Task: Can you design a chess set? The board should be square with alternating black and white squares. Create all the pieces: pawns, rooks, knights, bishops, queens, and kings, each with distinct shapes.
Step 3764:
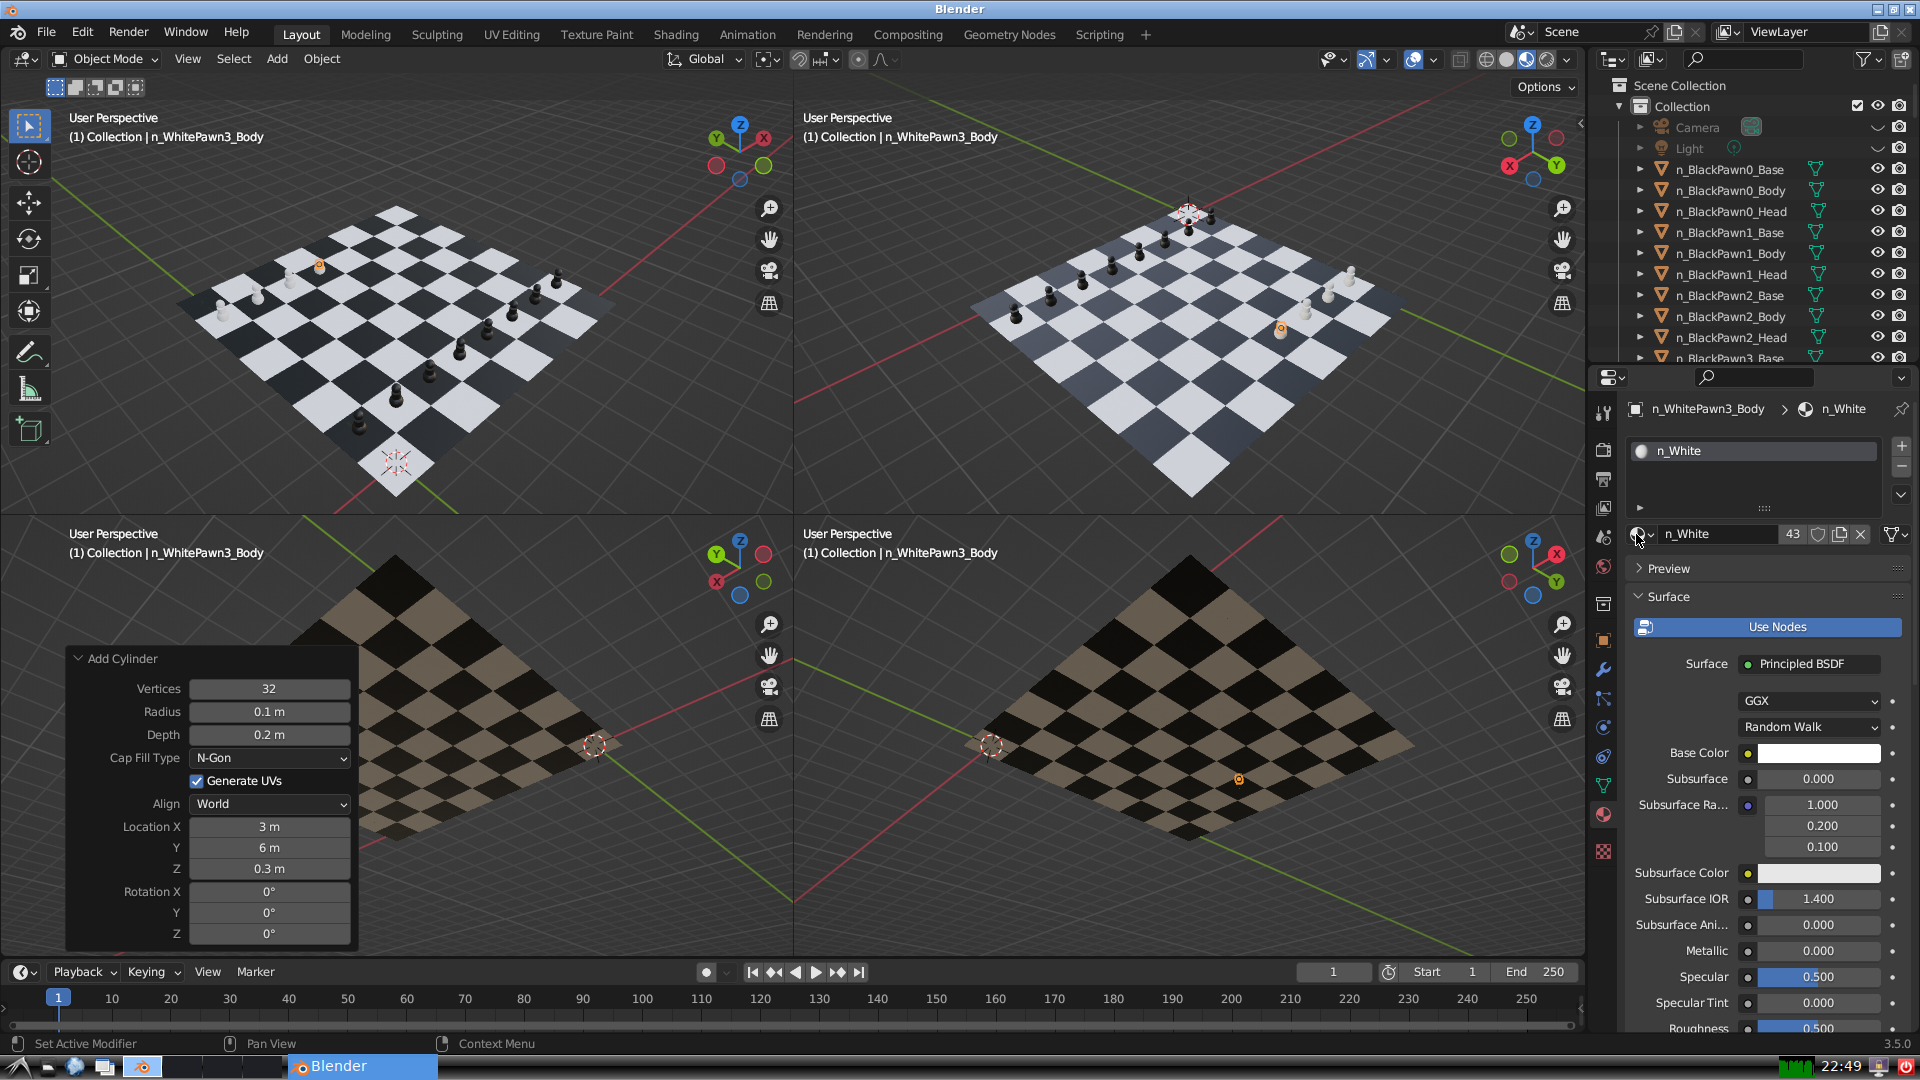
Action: {"mouse_move": [278, 58]}